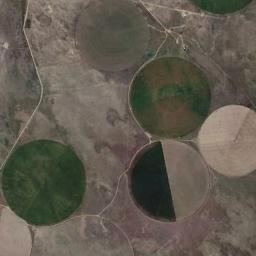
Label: circular_farmland